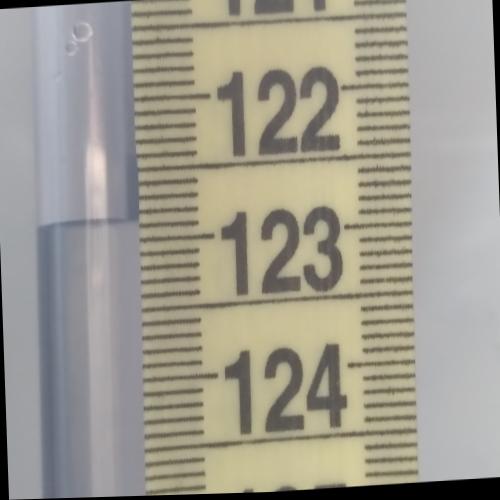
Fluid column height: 122.9 cm